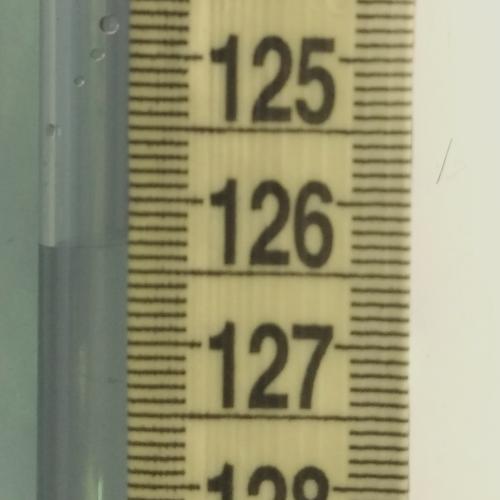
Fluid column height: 126.3 cm